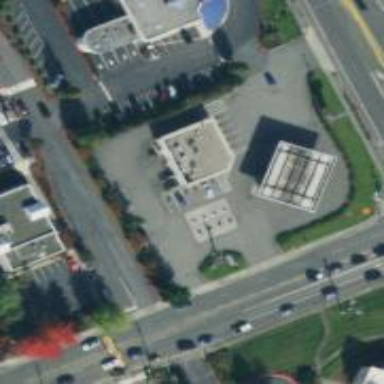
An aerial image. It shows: Convenience shop.